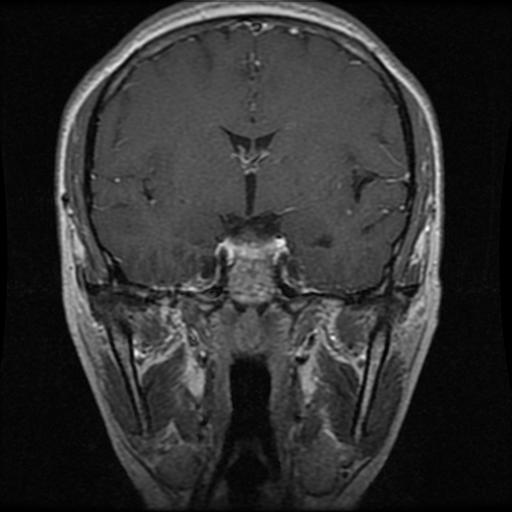
Label: pituitary